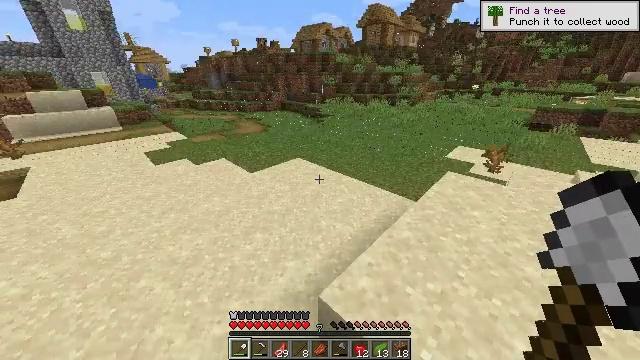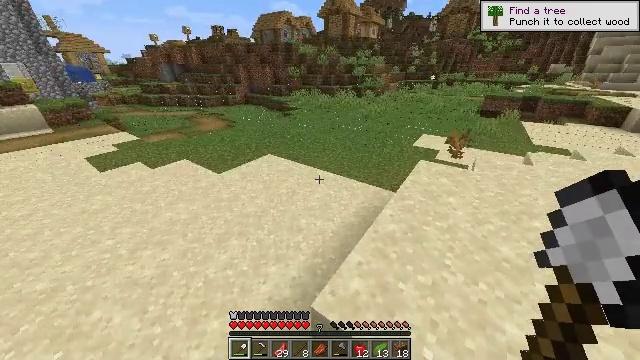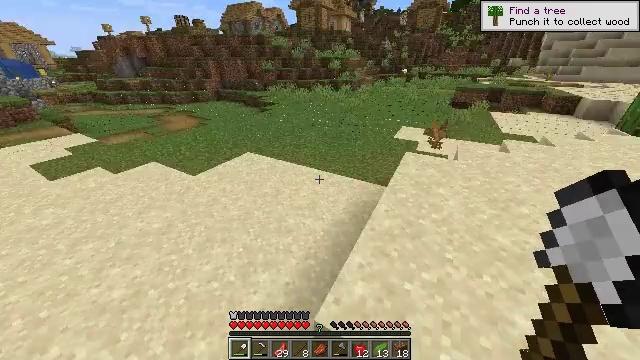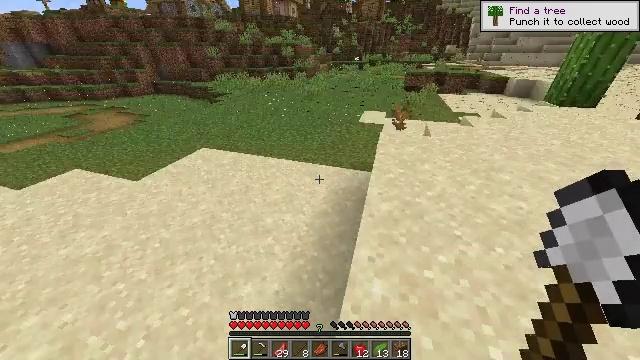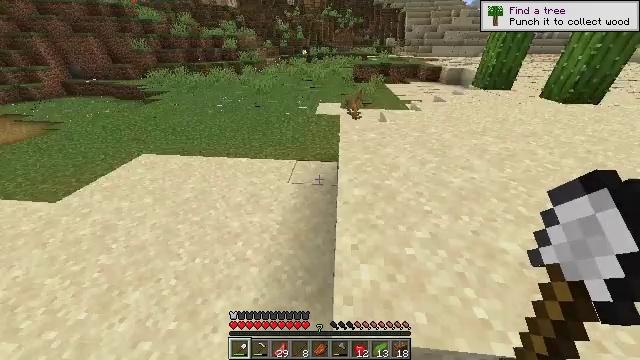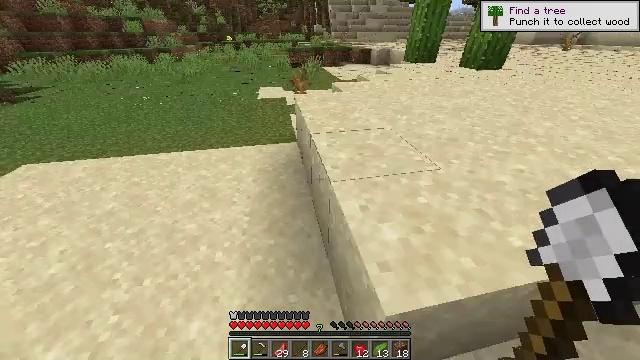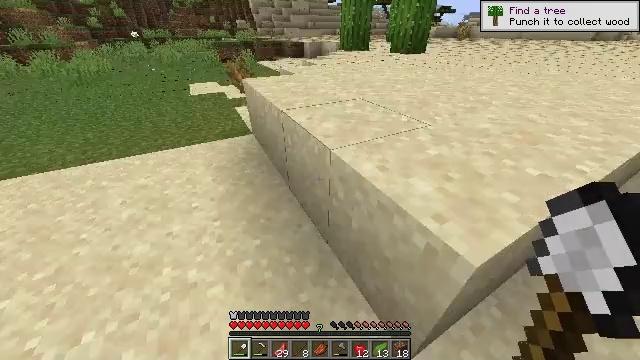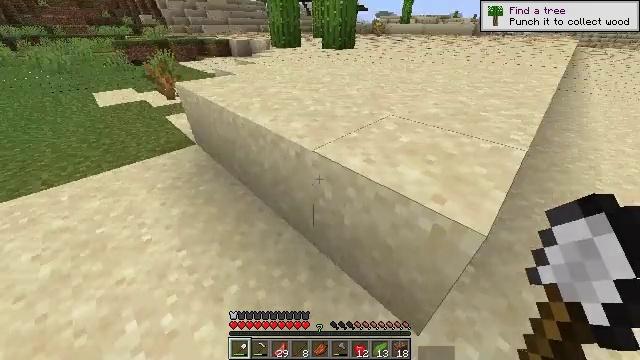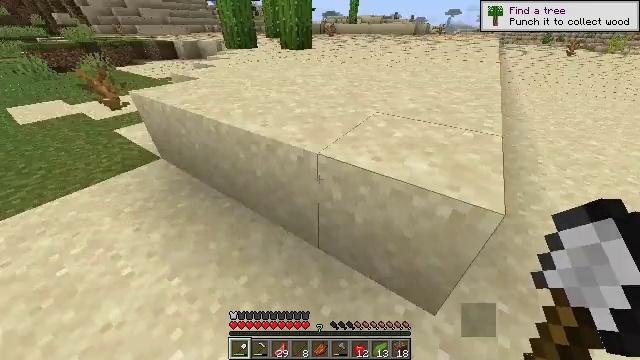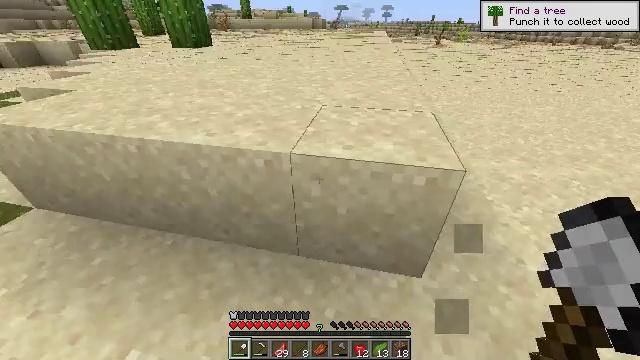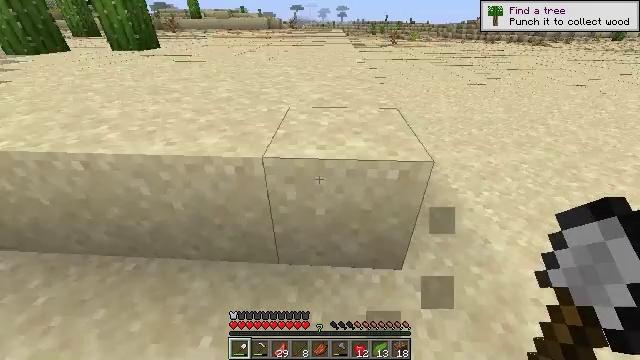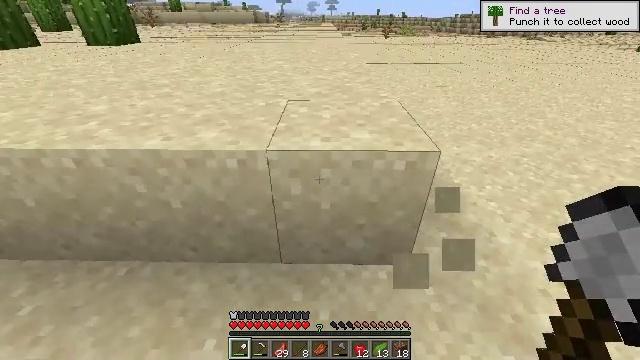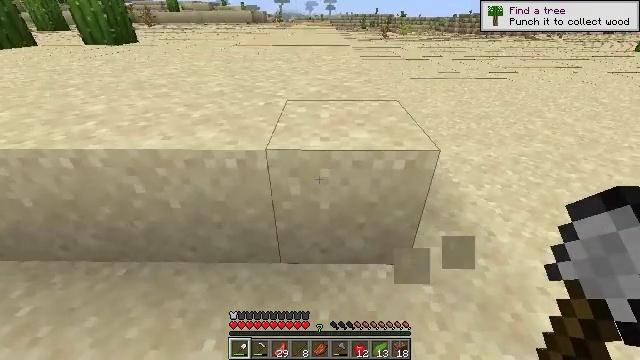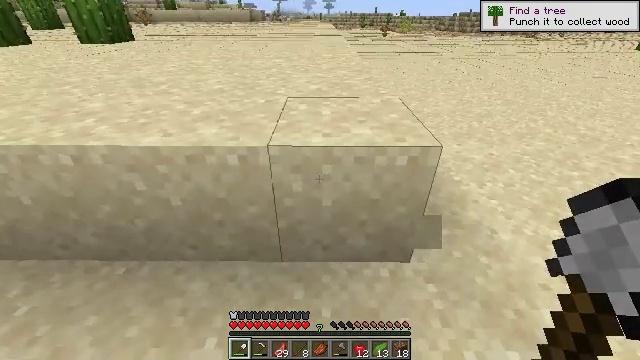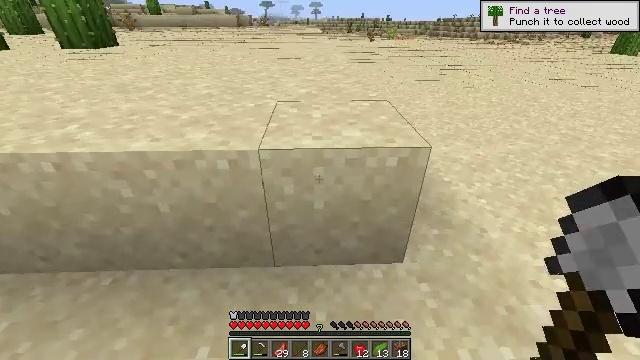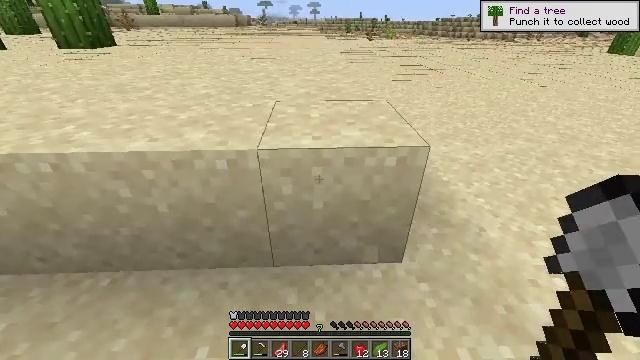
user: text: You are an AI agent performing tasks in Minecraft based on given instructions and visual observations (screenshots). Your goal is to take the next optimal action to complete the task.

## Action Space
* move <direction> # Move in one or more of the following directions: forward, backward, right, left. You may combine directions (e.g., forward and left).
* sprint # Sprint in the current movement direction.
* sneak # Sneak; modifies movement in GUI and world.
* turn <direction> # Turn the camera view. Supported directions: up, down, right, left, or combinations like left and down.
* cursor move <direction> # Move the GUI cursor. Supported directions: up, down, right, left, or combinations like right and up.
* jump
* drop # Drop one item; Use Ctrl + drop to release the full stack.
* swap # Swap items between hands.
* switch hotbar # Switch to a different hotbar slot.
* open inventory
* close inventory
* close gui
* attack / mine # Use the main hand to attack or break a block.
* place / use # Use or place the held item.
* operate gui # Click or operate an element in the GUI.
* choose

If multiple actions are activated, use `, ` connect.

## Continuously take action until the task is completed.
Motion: motion action
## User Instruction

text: Mine sand by the water.
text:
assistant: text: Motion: move forward, turn right and down, jump
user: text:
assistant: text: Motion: move forward, turn right and down
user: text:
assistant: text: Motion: move forward, turn right and down
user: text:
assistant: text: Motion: move forward and move left, turn right and down
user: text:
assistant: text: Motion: move forward and move left, turn right and down
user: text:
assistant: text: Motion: move forward and move left, turn right
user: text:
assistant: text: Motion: move forward and move left, turn right
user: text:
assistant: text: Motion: move left, turn right
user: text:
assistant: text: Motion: turn right and up
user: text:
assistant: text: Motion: turn right
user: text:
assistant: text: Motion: turn right
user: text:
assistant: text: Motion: no_op
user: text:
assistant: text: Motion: no_op
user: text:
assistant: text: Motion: turn right
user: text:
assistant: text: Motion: attack / mine
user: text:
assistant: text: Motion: attack / mine
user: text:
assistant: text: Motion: turn right and up, attack / mine
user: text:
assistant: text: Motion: move forward, turn up, attack / mine
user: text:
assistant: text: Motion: move forward, turn up, attack / mine
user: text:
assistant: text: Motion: move forward, attack / mine
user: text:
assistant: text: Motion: move forward, turn up, attack / mine
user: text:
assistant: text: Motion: attack / mine
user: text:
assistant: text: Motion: attack / mine
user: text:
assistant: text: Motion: attack / mine
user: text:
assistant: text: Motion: attack / mine
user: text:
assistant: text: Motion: attack / mine
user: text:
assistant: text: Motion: attack / mine
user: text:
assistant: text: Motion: move forward, attack / mine
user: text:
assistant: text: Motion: move forward, attack / mine
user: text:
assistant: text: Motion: move forward, attack / mine